Aerial crown-view tile of a tropical tree (Barro Colorado Island, Panama), acquired 20250317:
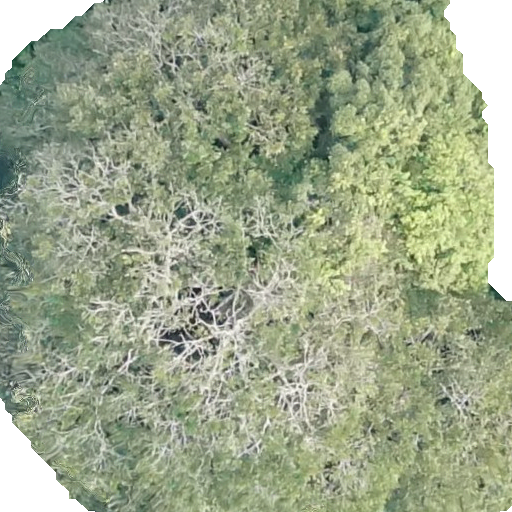
Species: Dipteryx oleifera
GBIF accepted scientific name: Dipteryx oleifera
Crown area: 410.071 m²